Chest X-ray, PA view. Patient: 55 years old, sex F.
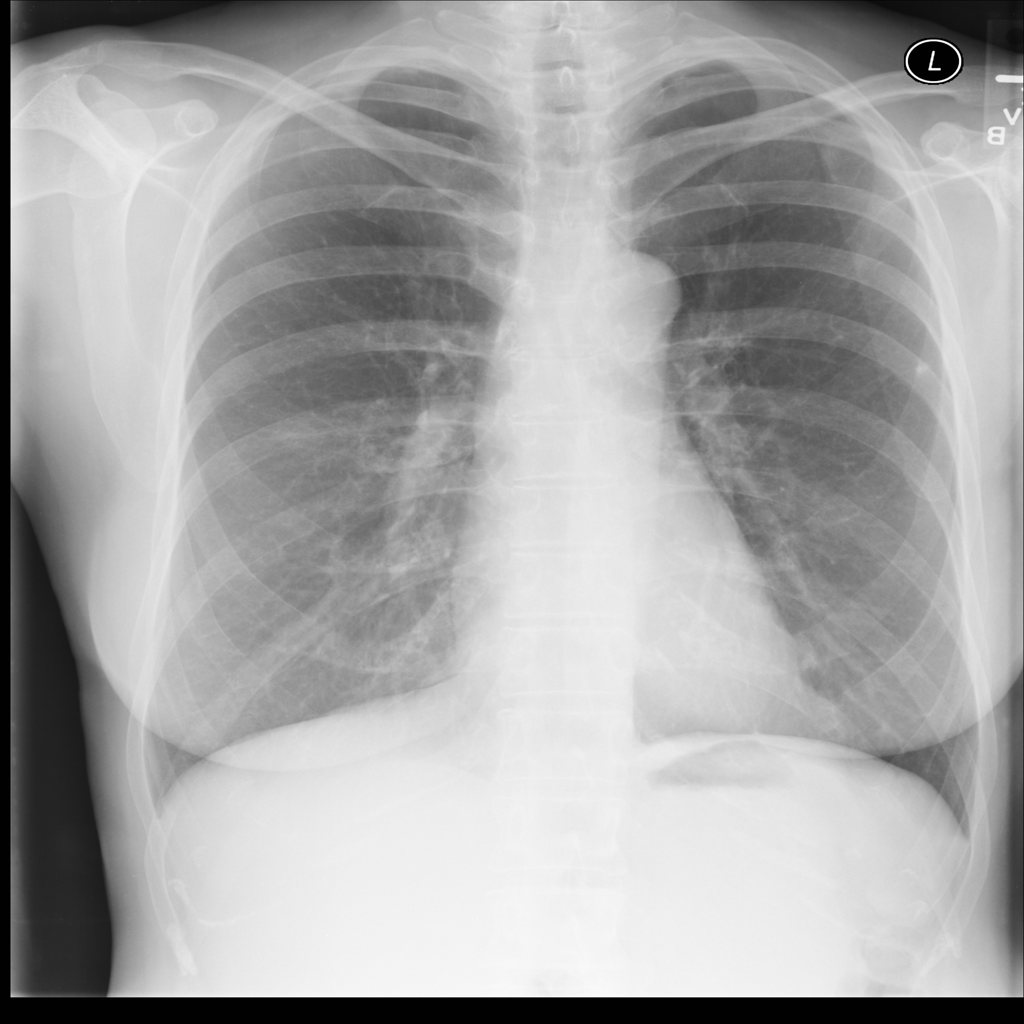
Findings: No Finding